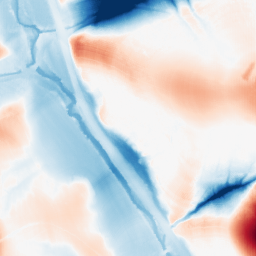
Category: morphological
Decomposition family: tophat_combined
Decomposition parameters: size: 50
Upsampling method: fft_zeropad
Upsampling parameters: scale: 2
Upsampling scale: 2